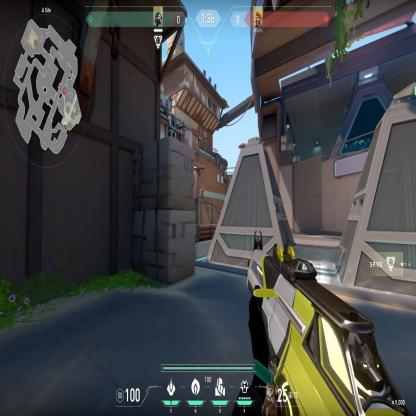
Label: enemy